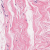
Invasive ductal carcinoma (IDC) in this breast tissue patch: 0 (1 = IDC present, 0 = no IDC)